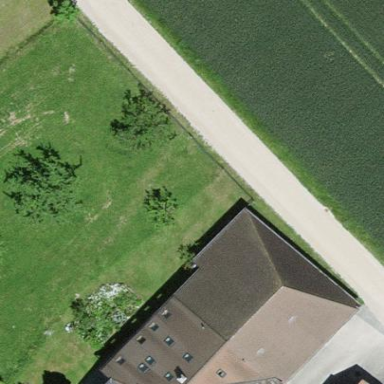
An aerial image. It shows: Rural barn.